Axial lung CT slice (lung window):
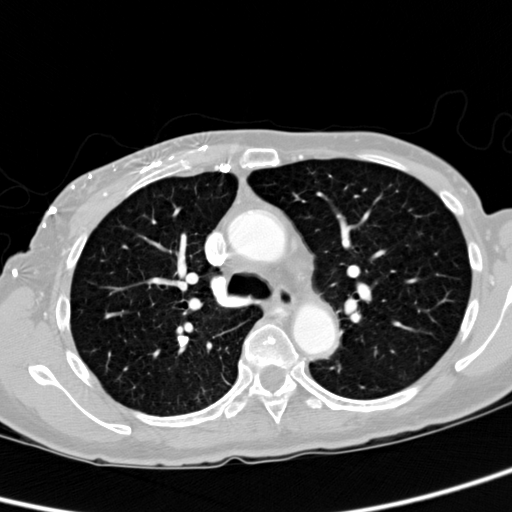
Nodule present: no